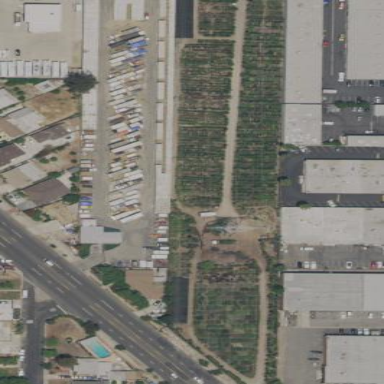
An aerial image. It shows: Plant nursery area.